В некоторой точке двухпроводной телефонной линии неизвестной длины $L$ произошло повреждение, в результате которого между проводниками появилось сопротивление утечки $R_{x}$ (см. рисунок).  К обоим концам линии прибыли операторы, причем оператор на левом конце имел в своем распоряжении только источник постоянного тока с ЭДС $\mathscr{E}=12~В$ и амперметр, а на правом — только вольтметр. Для связи операторы использовали мобильные телефоны. Погонные сопротивления линии, то есть сопротивления единицы длины каждого проводника линии, $\rho=5.0 \cdot 10^{-4}~Ом/м$. Используя возможные схемы подключений к концам линии, операторы получили $2$ значения тока: $I_{1}=6~А$ и $I_{2}=9~А$ и одно значение напряжения $V=9~В$.
Помогите оператору на левом конце линии по этим данным определить сопротивление утечки $R_{x}$, расстояние $l$ до места повреждения и общую длину линии $L$.
Нарисуйте схемы измерений, которые использовали операторы. Измерительные приборы и источники постоянного тока, которые были в распоряжении операторов, можно считать идеальными.
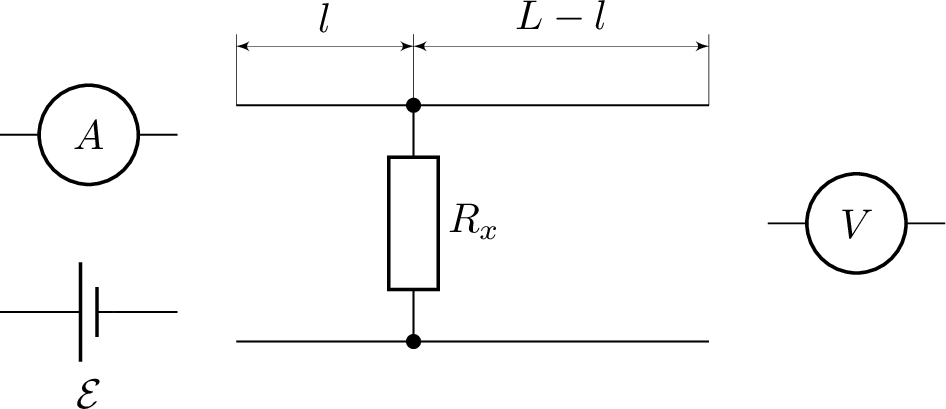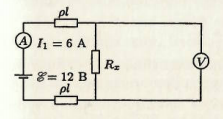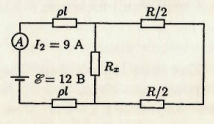
Помогите оператору на левом конце линии по этим данным определить сопротивление утечки $R_{x}$, расстояние $l$ до места повреждения и общую длину линии $L$.
Решение: $1$. Первая схема (см. рисунок ниже): $$ \begin{gathered} I_{1}\left(2 \rho l+R_{x}\right)=\mathscr{E}, \\ V=\frac{\mathscr{E} R_{x}}{2 \rho l+R_{x}} . \end{gathered} $$  Из выше приведенных уравнений получаем $$ R_{x}=\frac{V}{I_{1}}=1.5~Ом, $$ $$ 2 \rho l=\frac{\mathscr{E}}{I_{1}}-R_{x}=\frac{\mathscr{E}-V}{I_{1}}=0.5~Ом, \quad l=\frac{\mathscr{E}-V}{2 \rho I_{1}}=0.5 \cdot 10^{3}~м=0.5~км. $$ $2$. Для второй схемы (см. рисунок) введем обозначения: $$ R=2 \rho(L-l) . $$  Оператор на левом конце линии обнаружит силу тока $$ I_{2}=\frac{\mathscr{E}}{2 \rho l+\frac{R_{x} R}{R_{x}+R}}, $$ откуда $$ R=\frac{\left(\mathscr{E}-2 \rho l I_{2}\right) R_{x}}{2 \rho l I_{2}+R_{x} I_{2}-\mathscr{E}}=1.875~Ом. $$ После подстановки выражений для $R$, $l$ и $\rho$ в уравнение $R=2 \rho(L-l) $ получим: $$ L=\frac{R}{2 \rho}+1=2375~м \approx 2.4~км. $$
Ответ: $$ R_{x}=\frac{V}{I_{1}}=1.5~Ом. $$ $$ l=\frac{\mathscr{E}-V}{2 \rho I_{1}}=0.5~км. $$ $$ L=\frac{R}{2 \rho}+1 \approx 2.4~км. $$

Нарисуйте схемы измерений, которые использовали операторы.
Темы:
T, Электричество, Цепи, Всероссийские, Электрические цепи, Цепь с резистором